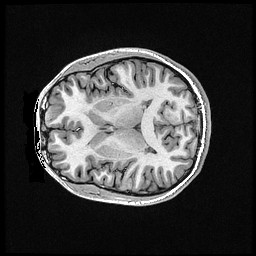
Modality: T1w
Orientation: axial
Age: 30
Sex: male